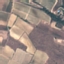
Label: PermanentCrop